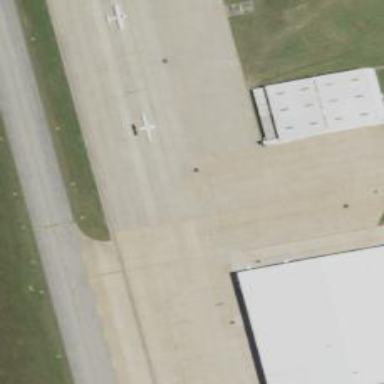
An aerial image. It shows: Image of taxiway at airport.